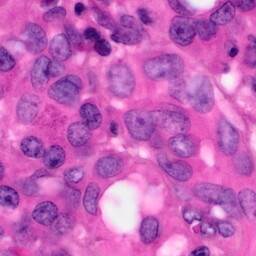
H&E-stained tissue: Pancreatic